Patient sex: F
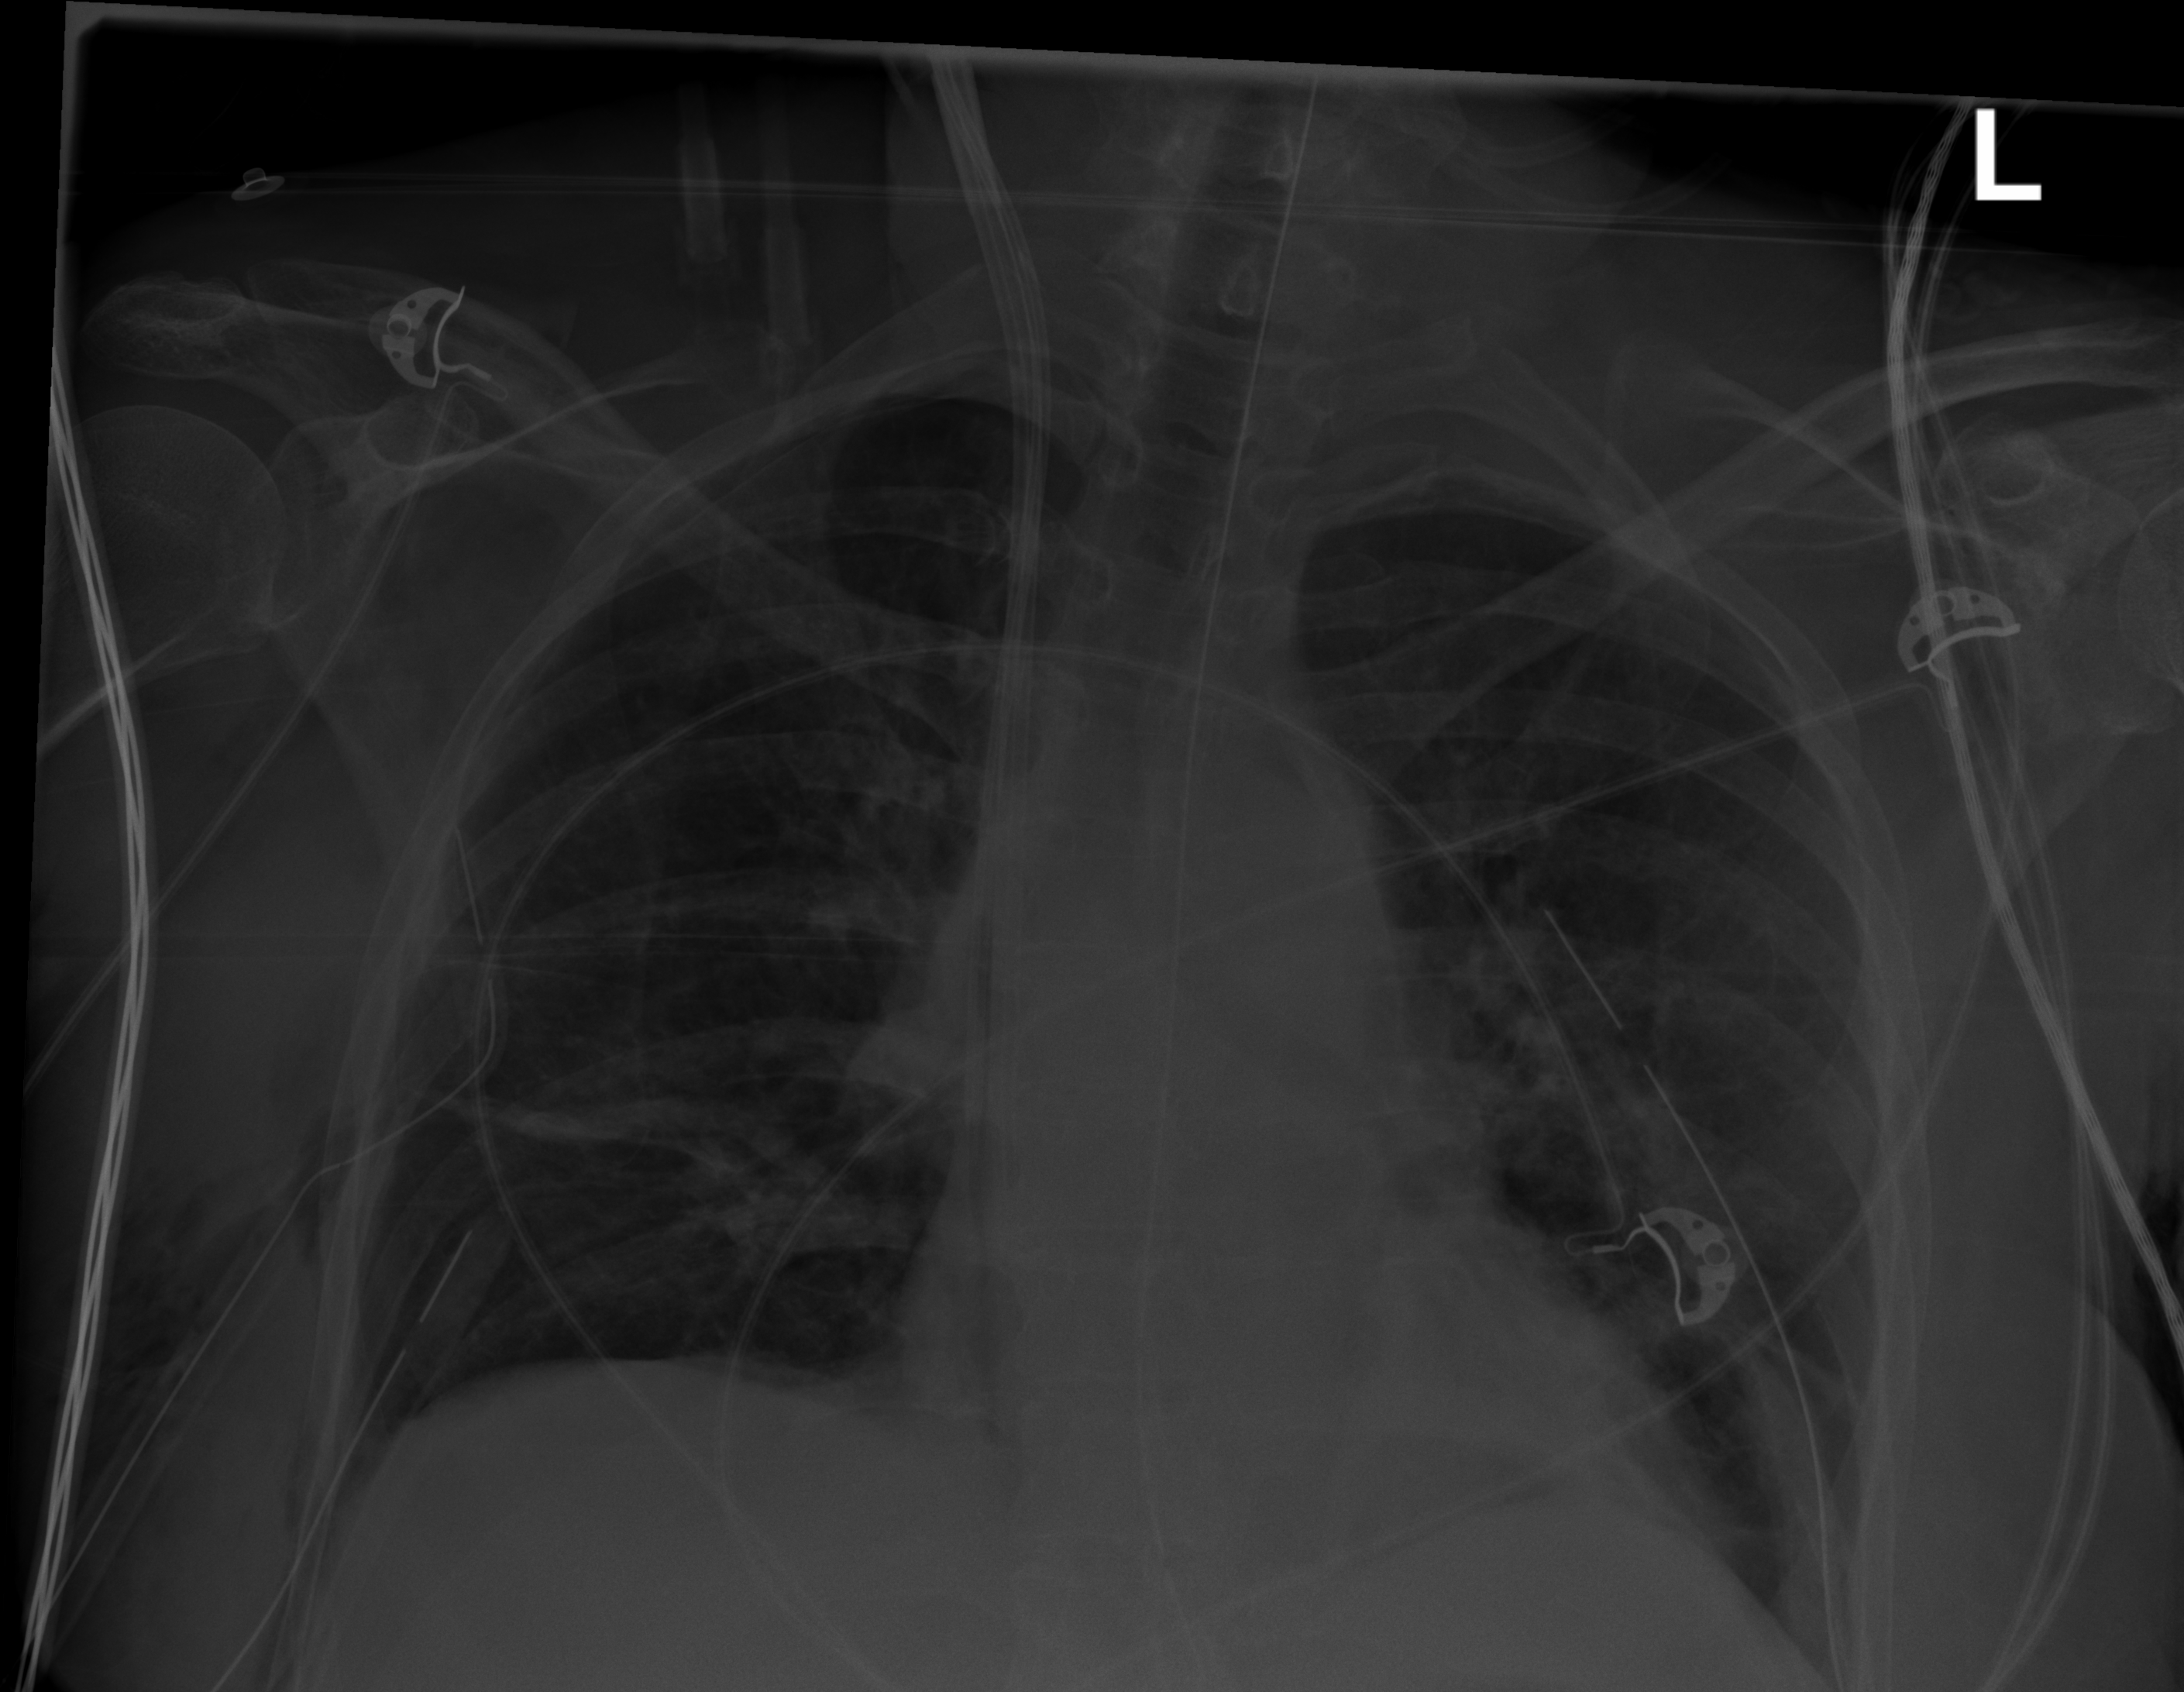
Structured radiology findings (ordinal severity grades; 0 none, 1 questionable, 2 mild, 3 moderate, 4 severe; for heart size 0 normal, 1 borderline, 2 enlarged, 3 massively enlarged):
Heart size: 1
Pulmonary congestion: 0
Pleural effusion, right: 0
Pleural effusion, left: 2
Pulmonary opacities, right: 0
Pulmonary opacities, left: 0
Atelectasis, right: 2
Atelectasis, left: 2